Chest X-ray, PA view. Patient: 45 years old, sex M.
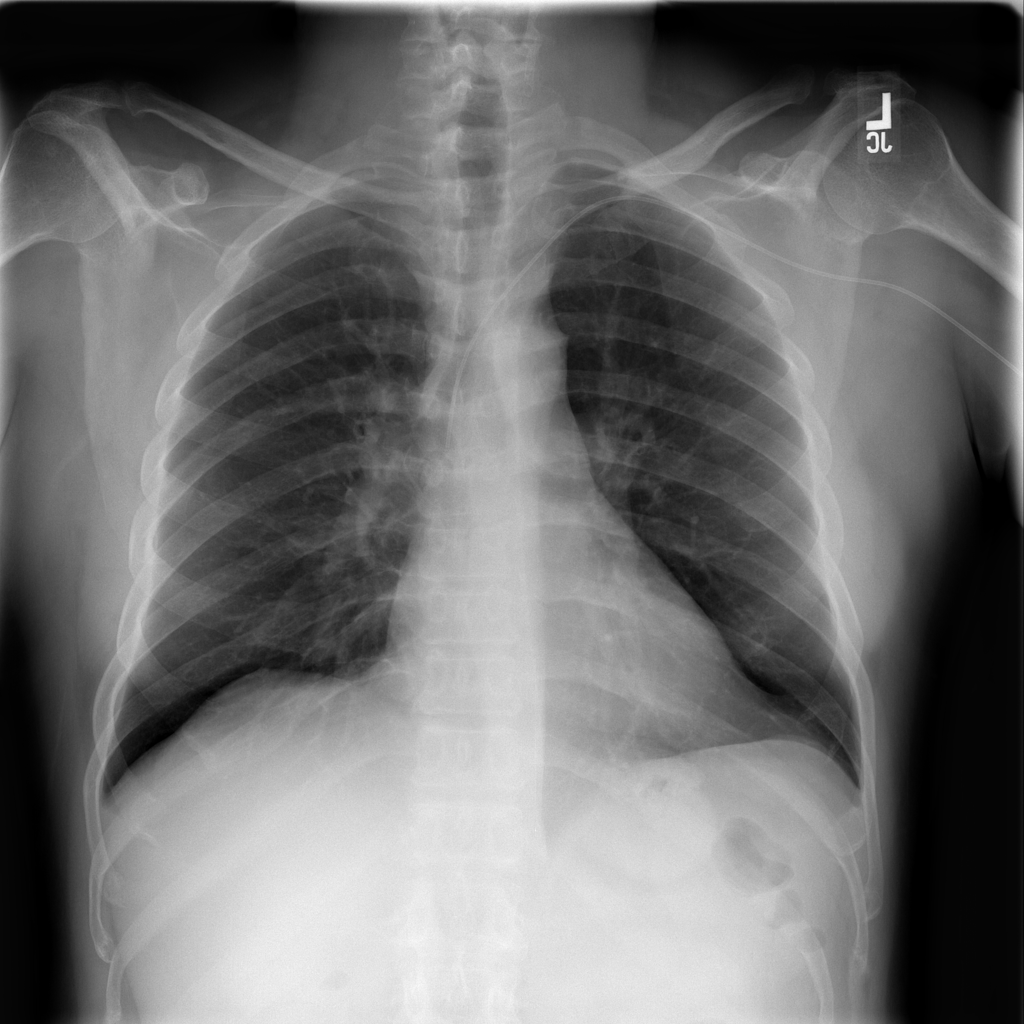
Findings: Atelectasis